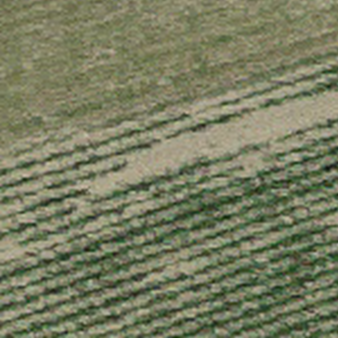
Label: other